Question: When I select any option in list then it should print its value in textbox(all html).

I tried
'''
stafflist.setAttribute("onchange", "javacript:document.getElementById('id_17_enrolpassword').value = this.value;");
'''
Its working in IE8+ and all modern browsers but not in IE7.
Also tried
'''
stafflist.addEventListener('onchange',"javacript:document.getElementById('id_17_enrolpassword').value = this.value;",false);
'''
So what changes I should do here?
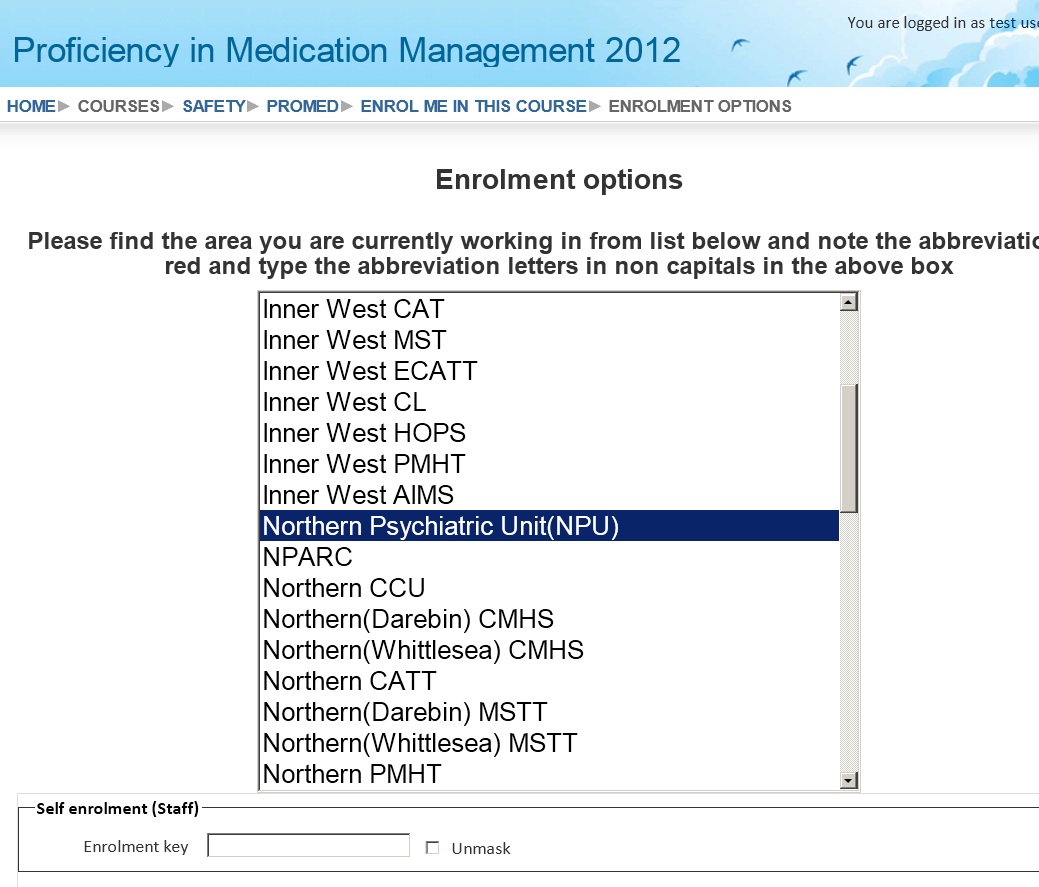
Answer: 1) the javascript: label is only needed if the first script on the page is vbscript.
2) does this work better?
'''
document.getElementById('stafflist').onchange=function(){
document.getElementById('id_17_enrolpassword').value = this.value;
}
'''
?